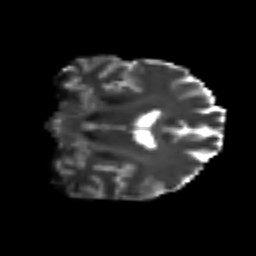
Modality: T2w
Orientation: coronal
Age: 40
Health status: ill
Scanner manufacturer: philips
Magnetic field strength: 3 T
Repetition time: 9 s
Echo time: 0.127 s